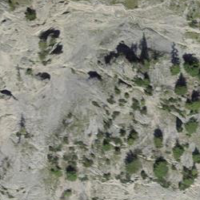
EUNIS habitat code: 48
Species observed at this site:
Phylloscopus collybita
Turdus merula
Gypaetus barbatus
Lophophanes cristatus
Troglodytes troglodytes
Erithacus rubecula
Fringilla coelebs
Columba palumbus
Ptyonoprogne rupestris
Sylvia atricapilla
Periparus ater